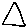
Label: triangle